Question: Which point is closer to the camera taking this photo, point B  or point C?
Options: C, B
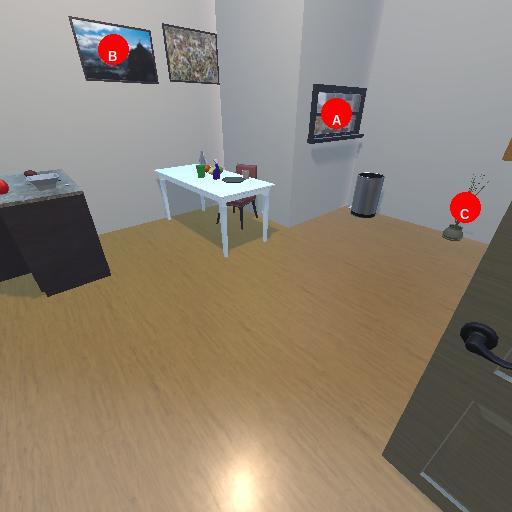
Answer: C